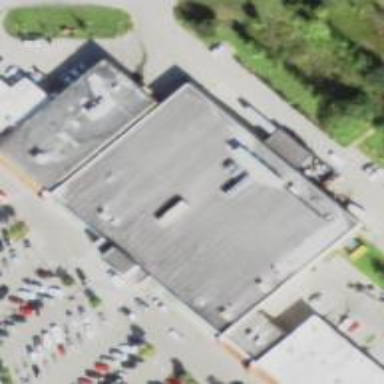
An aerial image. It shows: Commercial building.